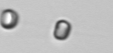
Label: Thalassiosira